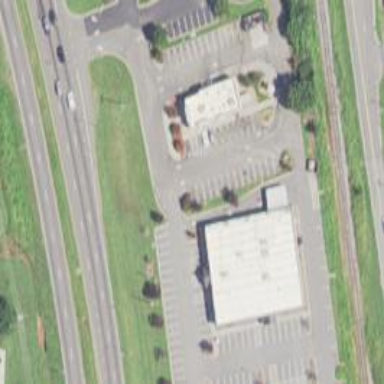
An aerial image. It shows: Car rental facility.